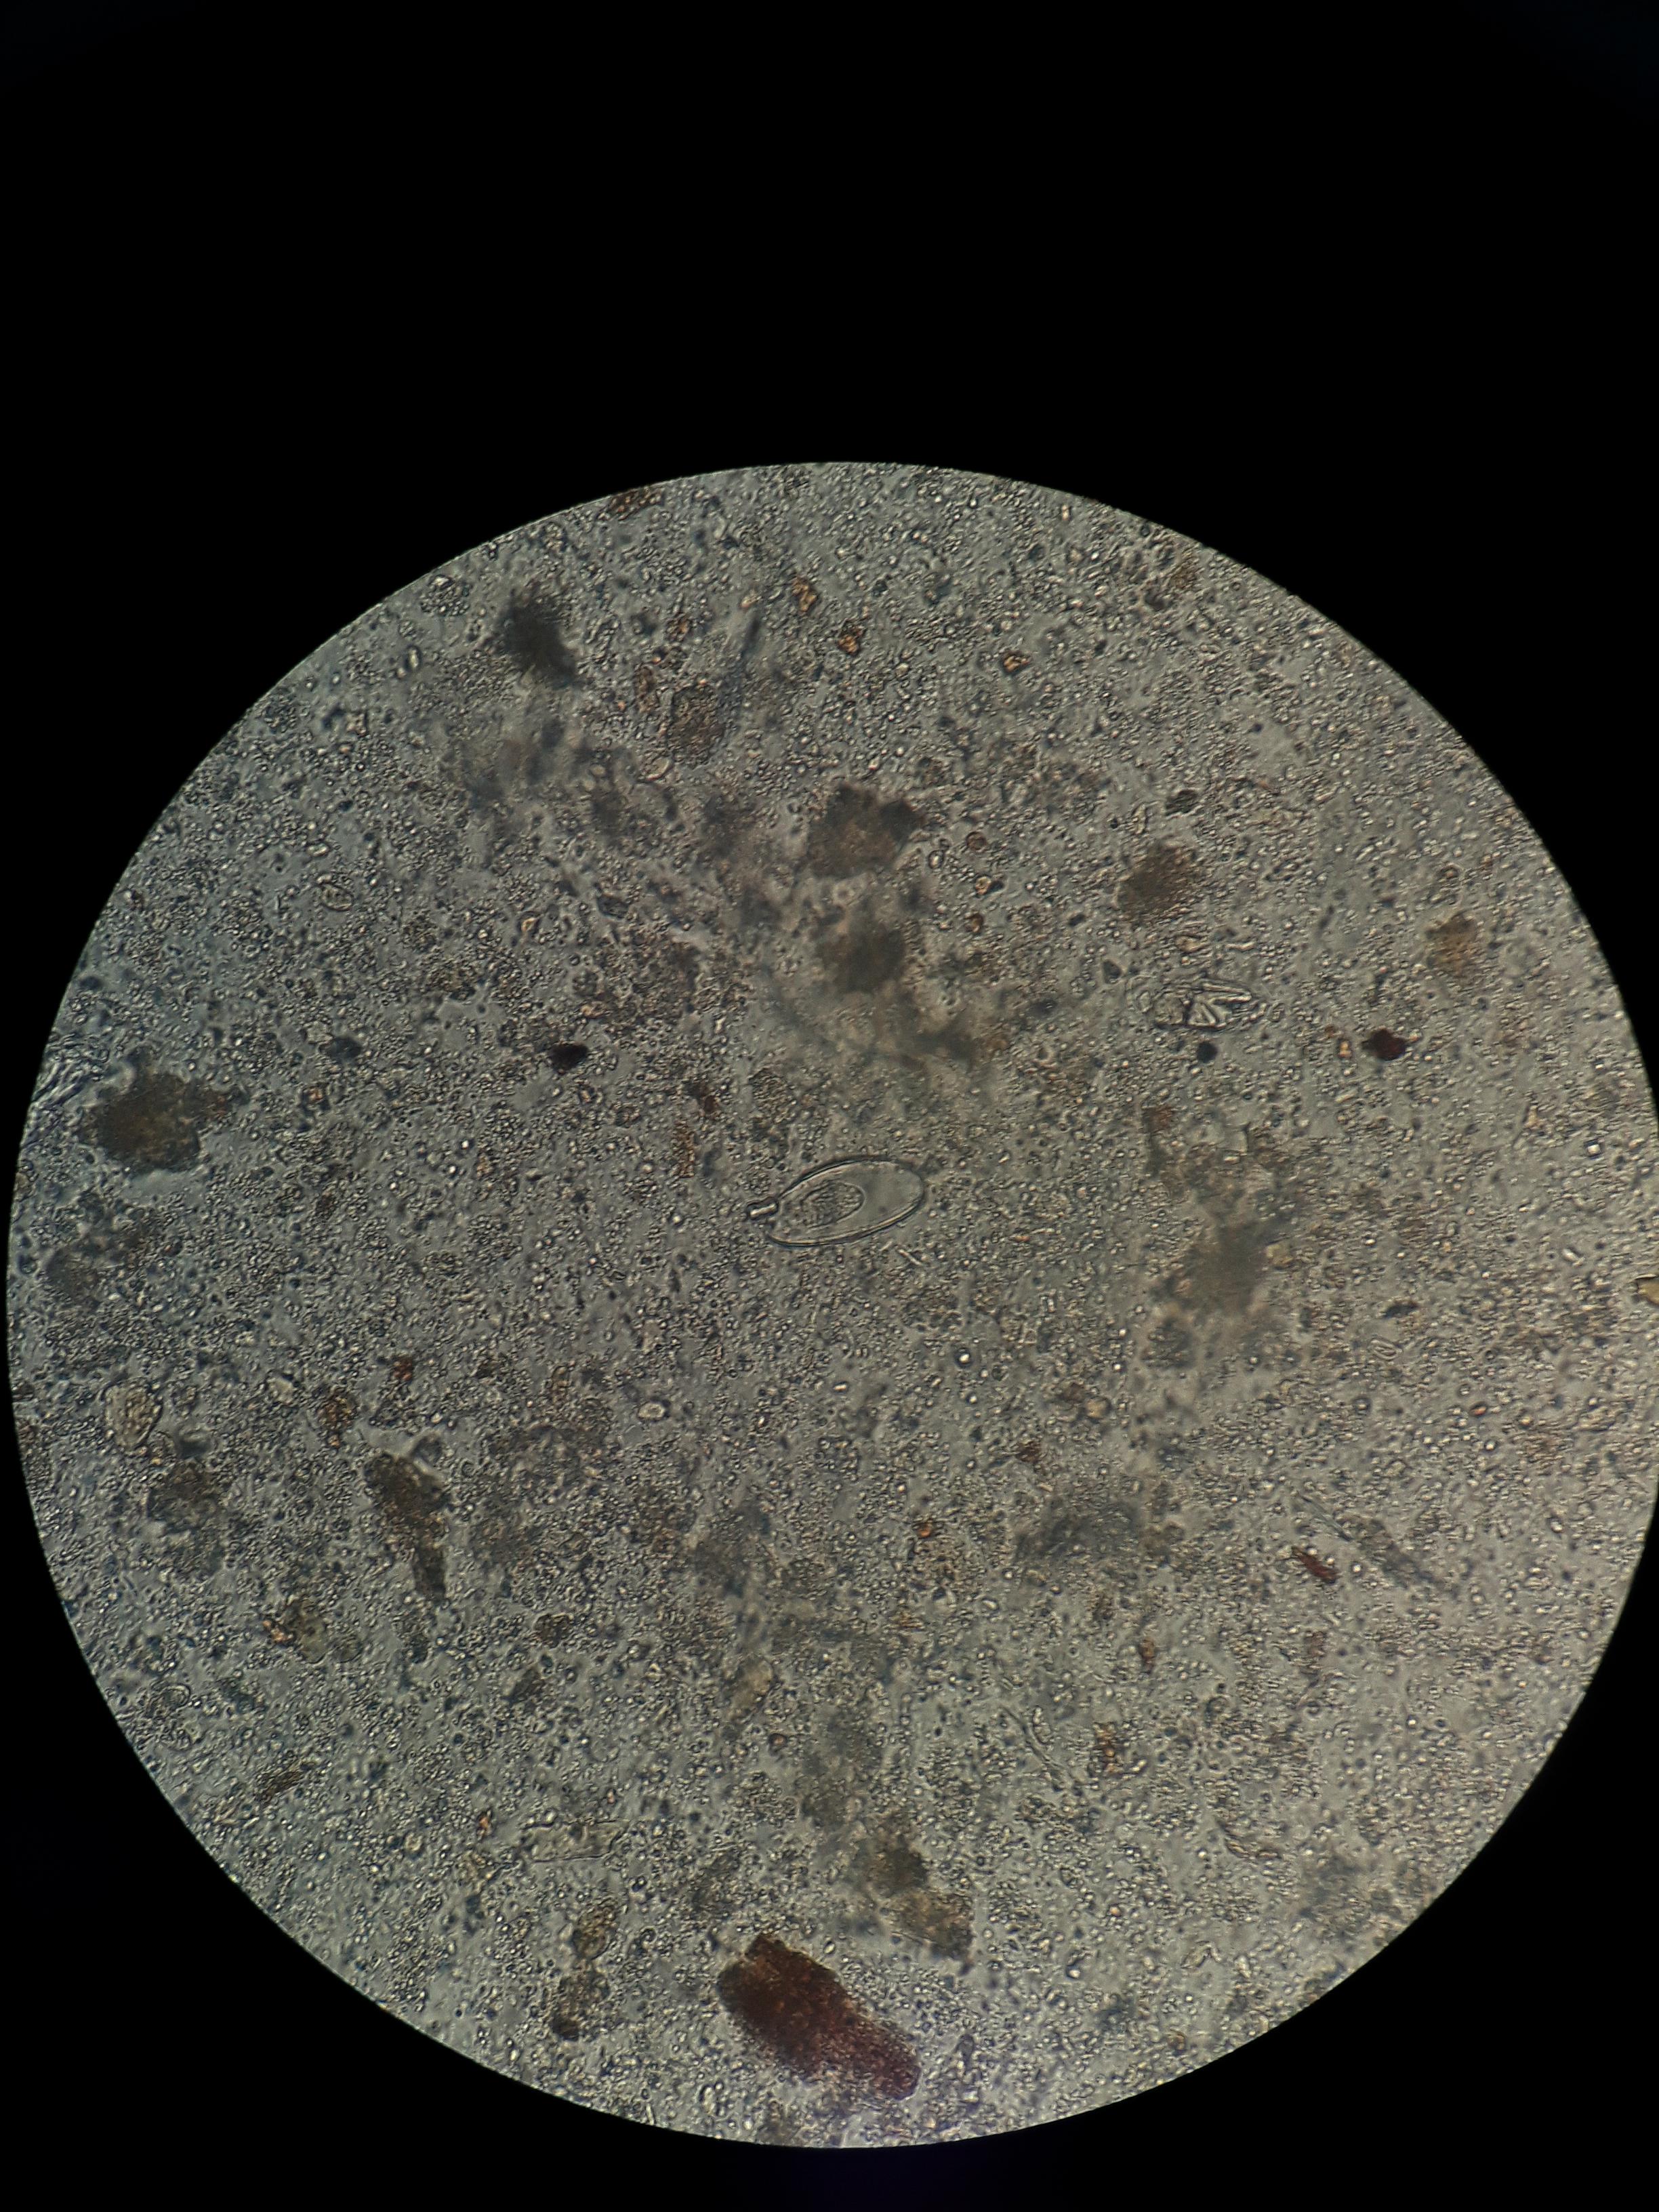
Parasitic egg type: Enterobius vermicularis